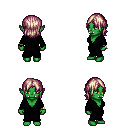
a pixel art fantasy rpg character, female body template, orc, green skin, gray robe, white pants, white blonde long bangs hairstyle, bracelets, four views (front, back, left, right), 2x2 character sprite sheet, small pixel art, hard edges, no anti-aliasing